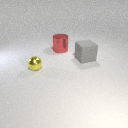
small yellow metal sphere to the left of large gray rubber cube